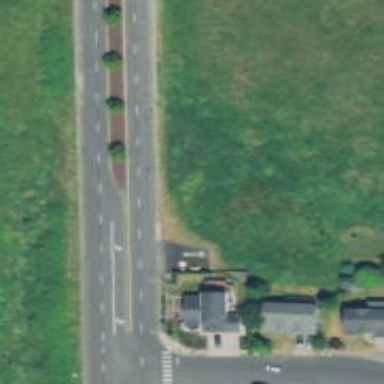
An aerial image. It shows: Secondary road.